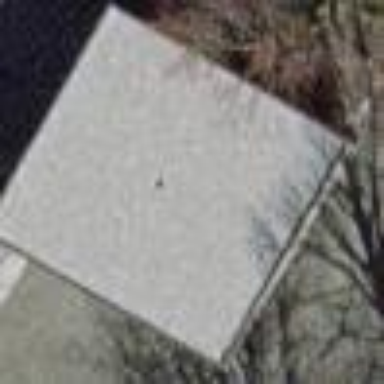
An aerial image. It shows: Garage building.